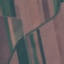
Label: AnnualCrop